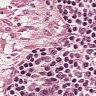
Metastatic tissue present: no